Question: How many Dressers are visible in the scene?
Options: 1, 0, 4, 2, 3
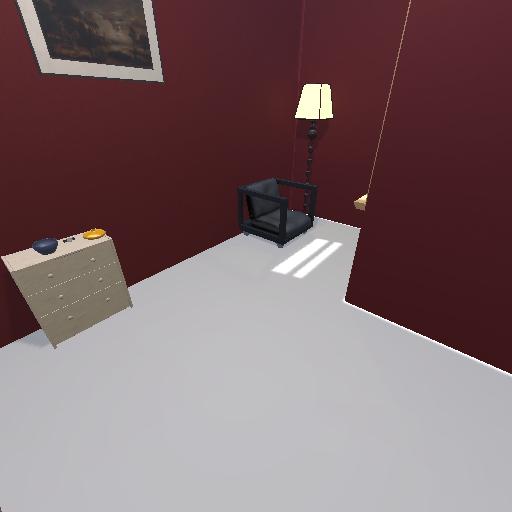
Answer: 1